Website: ulta-beauty
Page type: account-selection
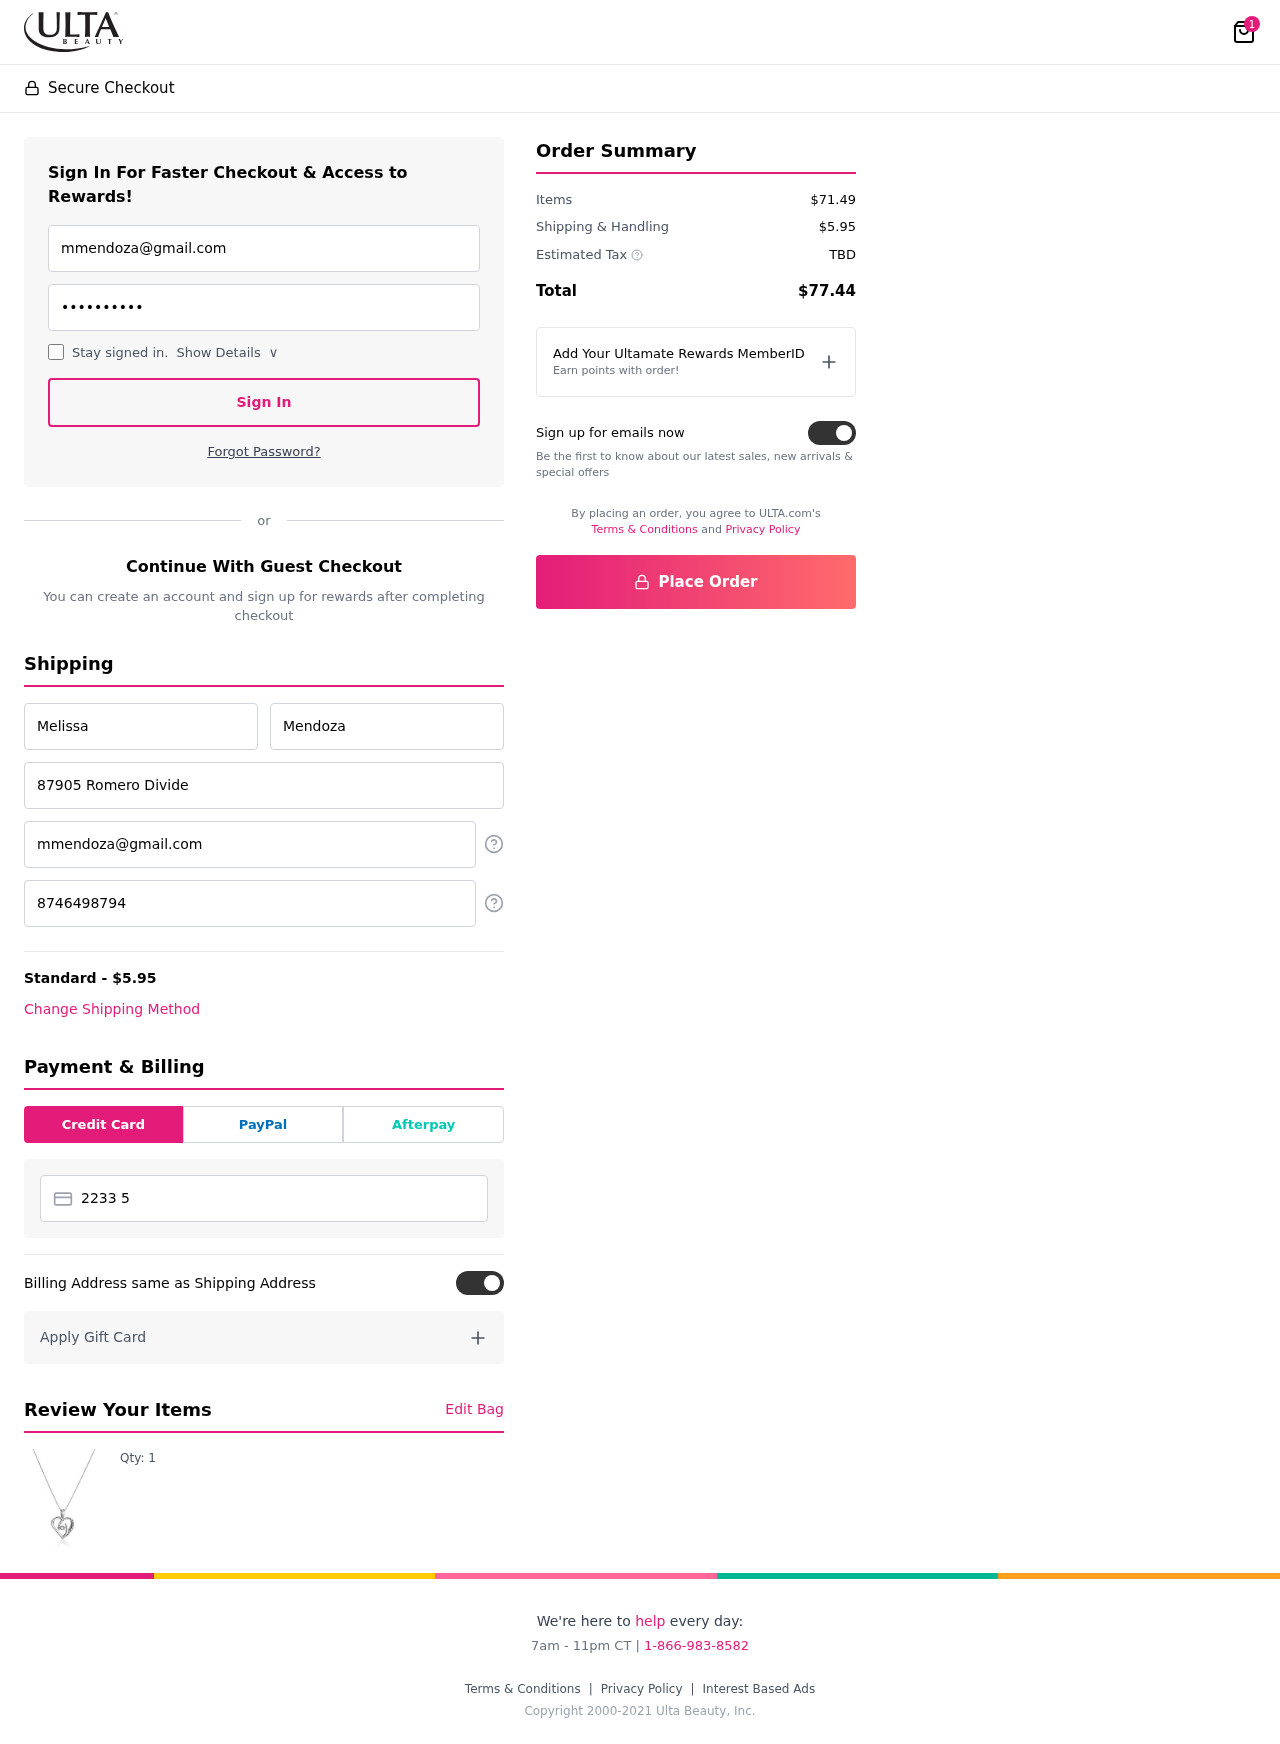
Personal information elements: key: PII_CARD_NUMBER
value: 2233 5157 0837 4998
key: PII_EMAIL
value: mmendoza@gmail.com
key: PII_EMAIL2
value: mmendoza@gmail.com
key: PII_FIRSTNAME
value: Melissa
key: PII_LASTNAME
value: Mendoza
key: PII_PHONE
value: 8746498794
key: PII_STREET
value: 87905 Romero Divide
Product elements: key: PRODUCT1_QUANTITY
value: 1
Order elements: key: ORDER_NUM_ITEMS
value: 1
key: ORDER_SHIPPING_COST
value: $5.95
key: ORDER_SUBTOTAL
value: $71.49
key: ORDER_TAX
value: TBD
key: ORDER_TOTAL
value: $77.44